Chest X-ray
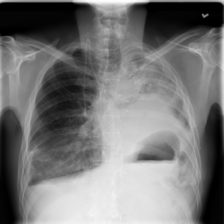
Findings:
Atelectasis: negative
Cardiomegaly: negative
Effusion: negative
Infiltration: negative
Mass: positive
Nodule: negative
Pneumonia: negative
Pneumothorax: negative
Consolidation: negative
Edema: negative
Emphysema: negative
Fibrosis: negative
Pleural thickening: negative
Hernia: negative